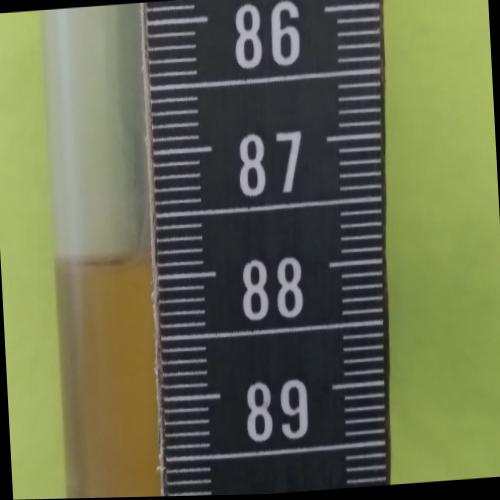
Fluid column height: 87.8 cm